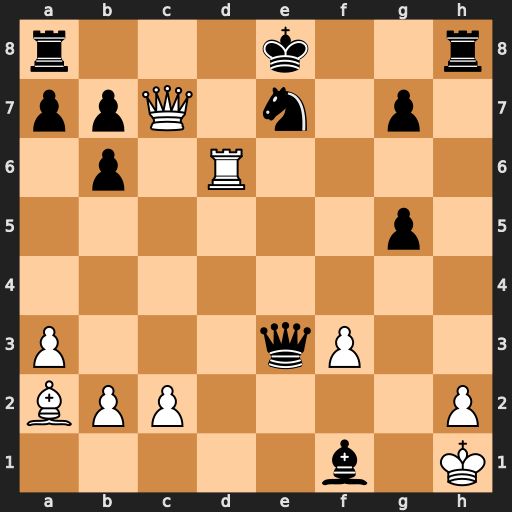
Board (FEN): r3k2r/ppQ1n1p1/1p1R4/6p1/8/P3qP2/BPP4P/5b1K
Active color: w
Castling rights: kq
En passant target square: -
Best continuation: Qd7+ Kf8 Qd8+ Rxd8 Rxd8#